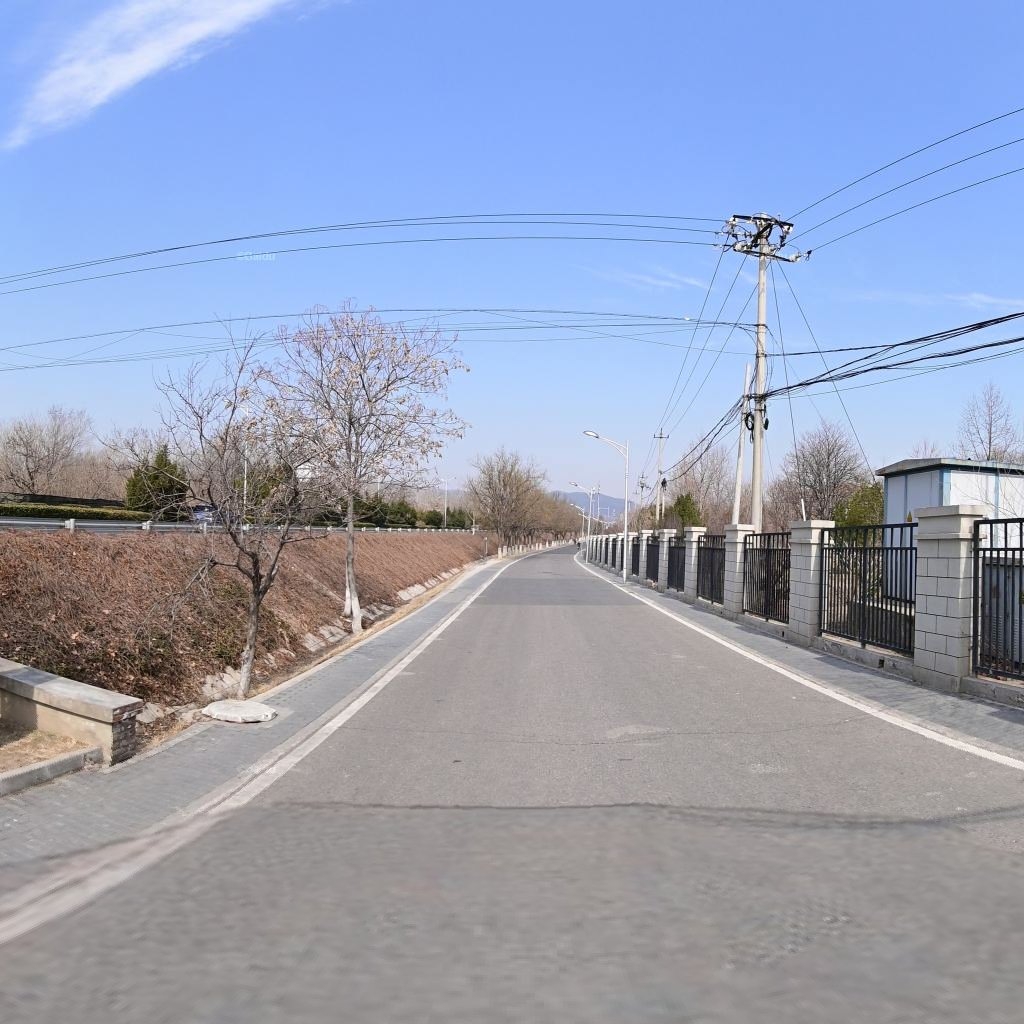
Region: Haidian
Road damage annotations: transverse crack